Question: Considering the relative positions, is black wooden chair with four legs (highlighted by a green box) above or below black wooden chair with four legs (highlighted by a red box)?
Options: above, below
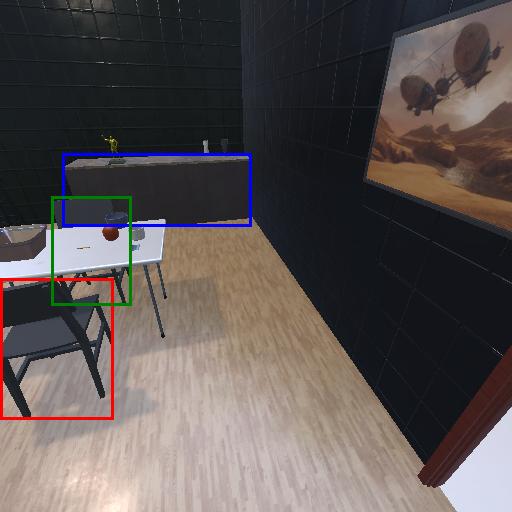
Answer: above